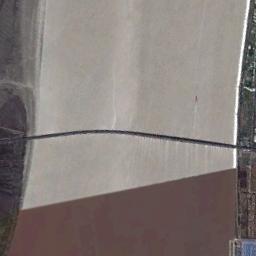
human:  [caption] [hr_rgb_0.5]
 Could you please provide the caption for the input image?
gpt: A slender straight bridge connecting the land on both sides of the yellow river .

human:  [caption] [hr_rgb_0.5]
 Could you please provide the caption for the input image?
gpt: A bridge built on a yellow river and the vacant lot on both sides of the river .

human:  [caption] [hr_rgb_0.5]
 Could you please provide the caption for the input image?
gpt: The bridge is bi-directional, And the water in the river is nearly black .

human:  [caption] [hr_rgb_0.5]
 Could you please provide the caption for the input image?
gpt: A bridge is over the turbid gray river .

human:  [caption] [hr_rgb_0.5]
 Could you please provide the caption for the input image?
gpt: Many trees are at both ends of the bridge .